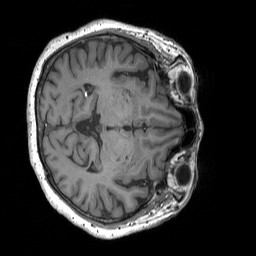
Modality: T1w
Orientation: axial
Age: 66
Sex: female
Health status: healthy
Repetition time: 1.9 s
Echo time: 0.00252 s